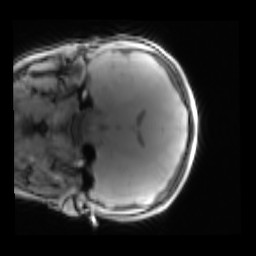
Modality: PDw
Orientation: coronal
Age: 12
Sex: female
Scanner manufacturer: siemens
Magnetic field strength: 3 T
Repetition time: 0.25 s
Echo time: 0.00103 s